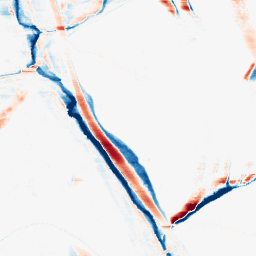
Category: morphological
Decomposition family: morphological_rect
Decomposition parameters: operation: average
width: 20
height: 3
Upsampling method: cubic_catmull_rom
Upsampling parameters: scale: 4
Upsampling scale: 4